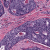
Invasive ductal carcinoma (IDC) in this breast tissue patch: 0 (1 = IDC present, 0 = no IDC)